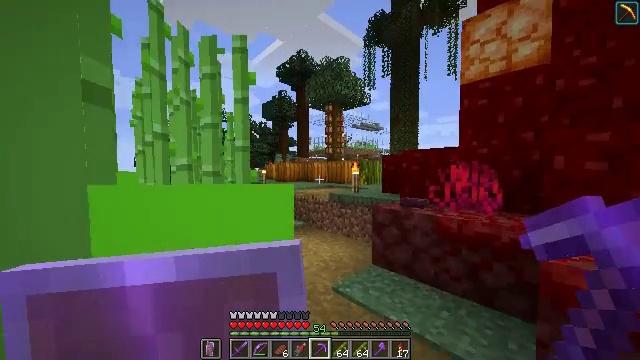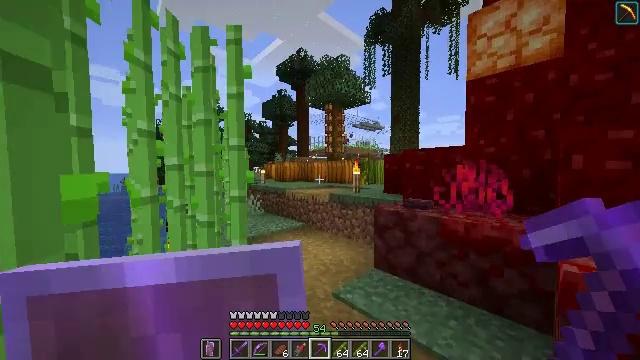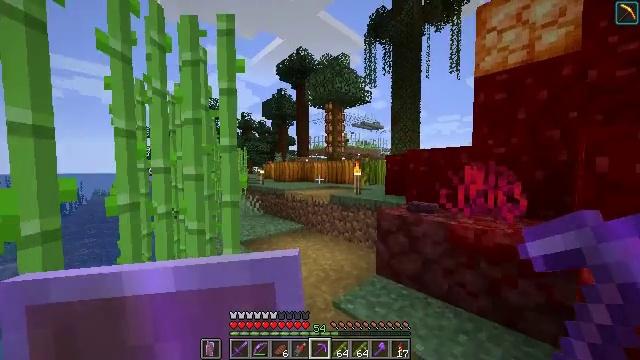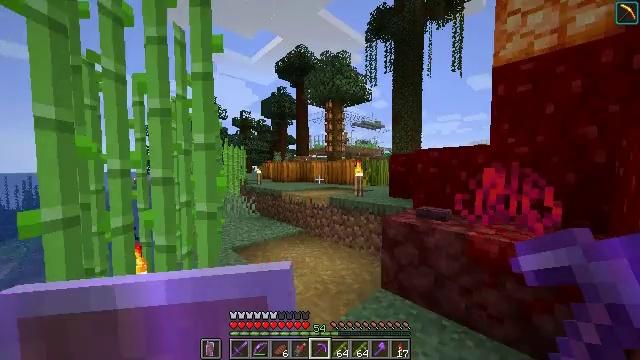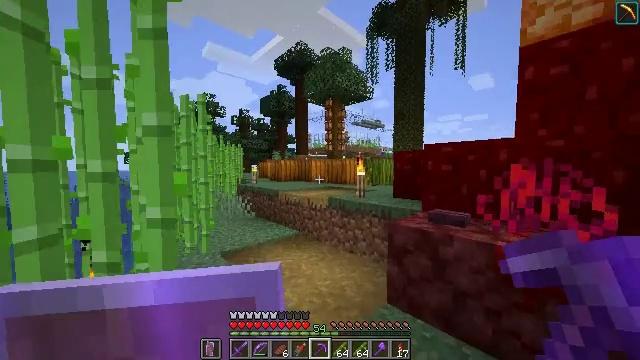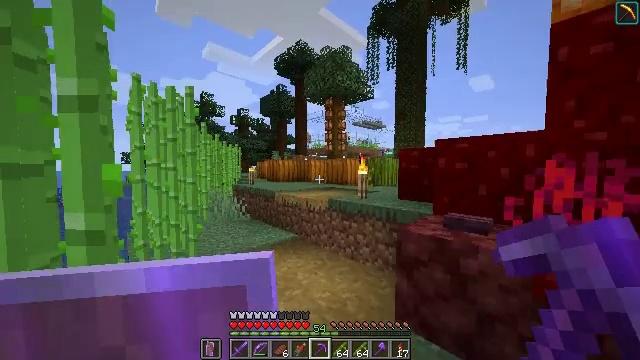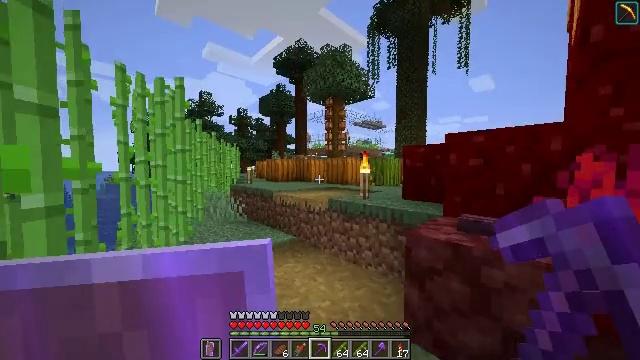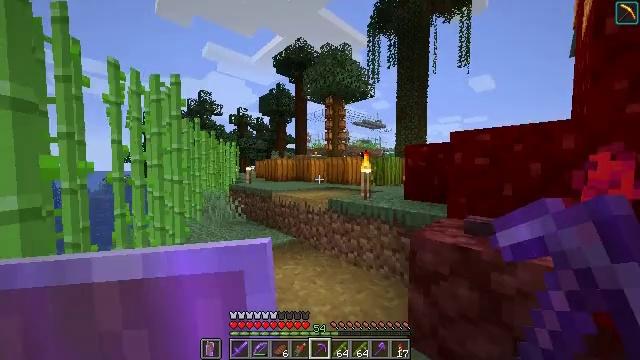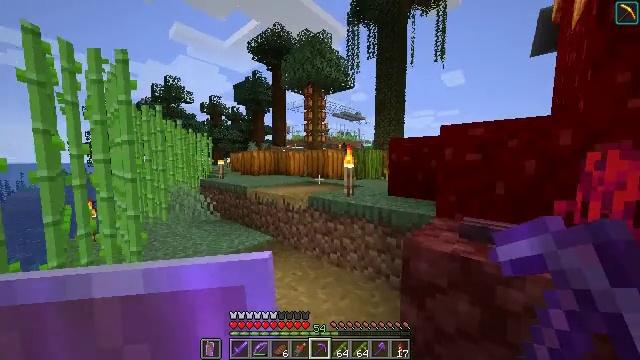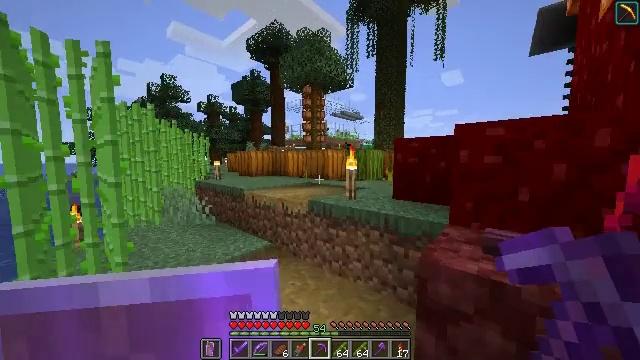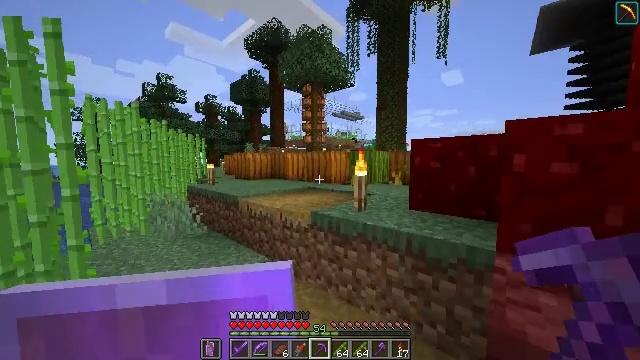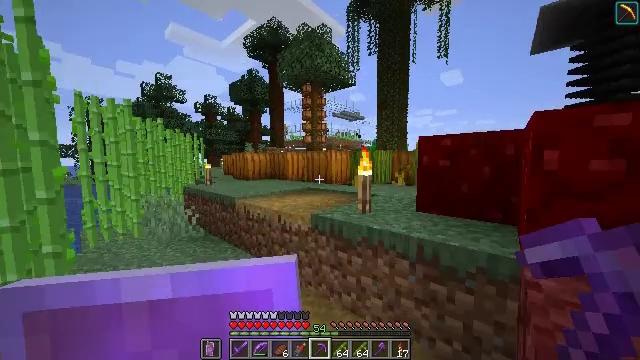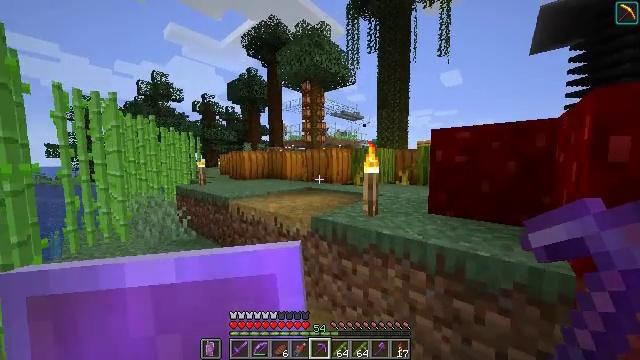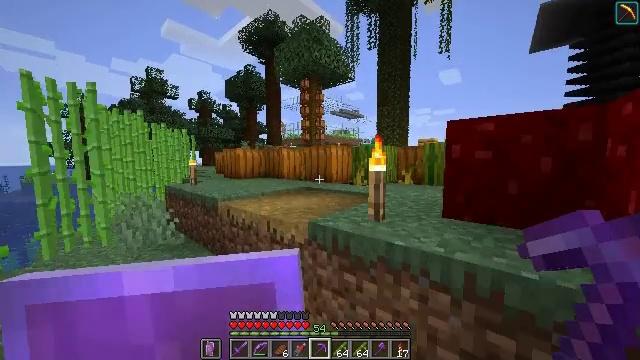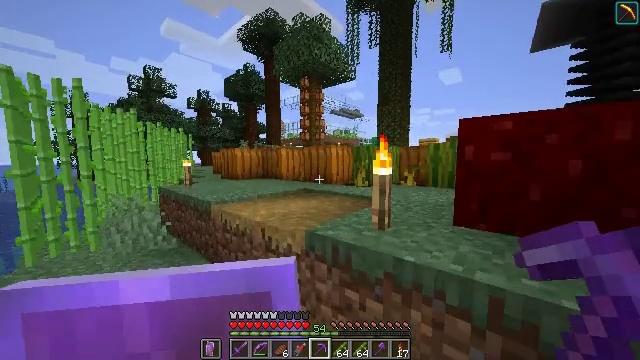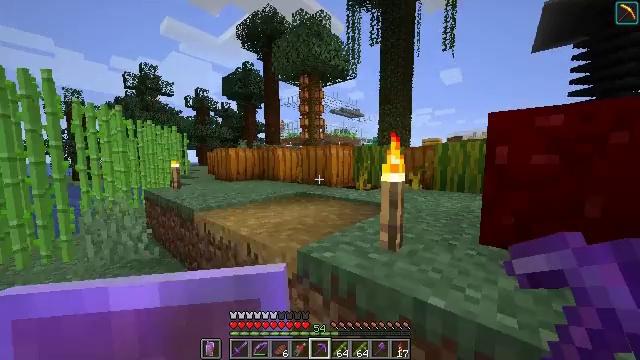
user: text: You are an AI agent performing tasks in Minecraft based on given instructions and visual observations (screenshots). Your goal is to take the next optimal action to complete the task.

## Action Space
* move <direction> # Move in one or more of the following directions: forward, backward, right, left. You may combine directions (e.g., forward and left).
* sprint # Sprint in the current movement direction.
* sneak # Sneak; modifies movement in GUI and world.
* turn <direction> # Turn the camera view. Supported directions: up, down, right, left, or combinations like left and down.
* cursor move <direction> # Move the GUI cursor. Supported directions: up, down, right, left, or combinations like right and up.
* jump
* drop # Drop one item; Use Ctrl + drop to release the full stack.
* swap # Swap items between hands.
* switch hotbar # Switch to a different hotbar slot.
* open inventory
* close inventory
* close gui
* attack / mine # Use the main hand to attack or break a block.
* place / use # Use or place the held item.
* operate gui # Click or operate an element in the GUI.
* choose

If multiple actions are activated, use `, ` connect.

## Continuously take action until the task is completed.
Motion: motion action
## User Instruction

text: Break the spruce log from the tree.
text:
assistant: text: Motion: move forward, sprint
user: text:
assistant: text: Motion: move forward, sprint
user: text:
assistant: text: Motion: move forward, sprint
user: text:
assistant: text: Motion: move forward, sprint
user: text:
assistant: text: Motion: move forward, sprint
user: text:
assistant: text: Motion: move forward, sprint
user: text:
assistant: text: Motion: move forward, sprint
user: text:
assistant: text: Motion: move forward, sprint, turn right and down
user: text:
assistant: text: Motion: move forward, sprint
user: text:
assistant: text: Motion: move forward, sprint
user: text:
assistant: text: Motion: move forward, sprint
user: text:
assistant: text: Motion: move forward, sprint
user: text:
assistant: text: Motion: move forward, sprint
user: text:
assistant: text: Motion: move forward, sprint
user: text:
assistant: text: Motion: move forward, sprint
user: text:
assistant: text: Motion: move forward, sprint, turn right
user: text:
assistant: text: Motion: move forward, sprint, turn right and down, jump
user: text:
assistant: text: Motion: move forward, sprint, turn right, jump
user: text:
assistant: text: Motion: move forward, sprint, jump
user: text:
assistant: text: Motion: move forward, sprint, jump
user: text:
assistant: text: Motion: move forward, sprint
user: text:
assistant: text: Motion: move forward, sprint
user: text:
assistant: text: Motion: move forward, sprint
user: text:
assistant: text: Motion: move forward, sprint
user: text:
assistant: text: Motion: move forward, sprint
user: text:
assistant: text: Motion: move forward, sprint, turn left
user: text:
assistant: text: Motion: move forward, sprint
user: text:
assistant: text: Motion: move forward
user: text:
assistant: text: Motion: move forward, turn left
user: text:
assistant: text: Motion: turn left